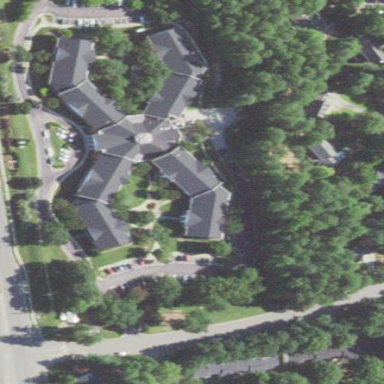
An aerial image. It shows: Nursing home.